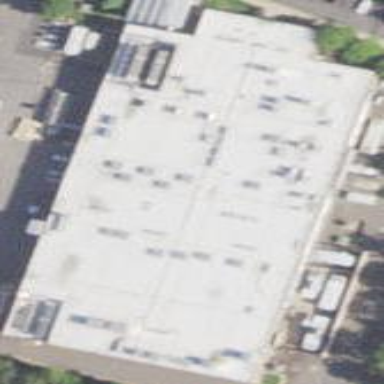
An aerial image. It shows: Data center building.